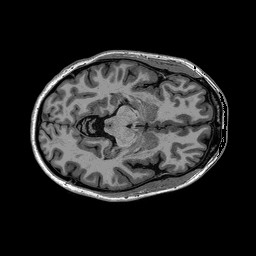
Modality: T1w
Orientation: coronal
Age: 51
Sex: female